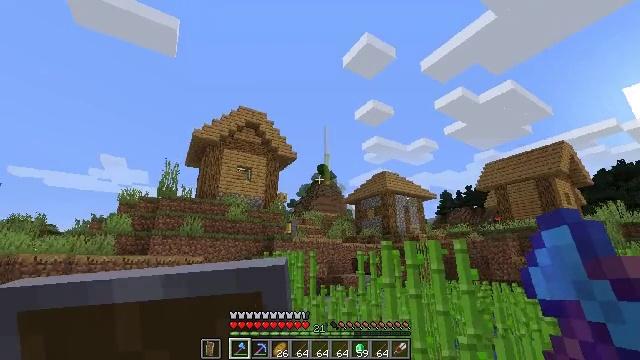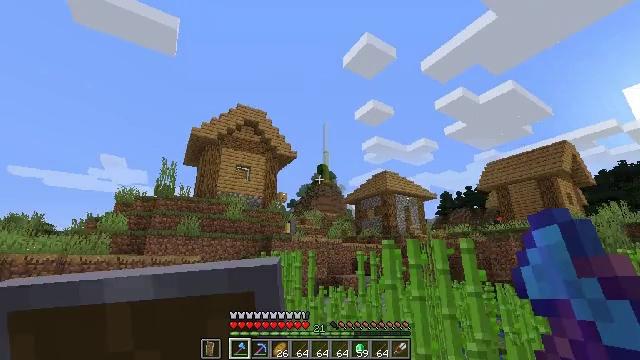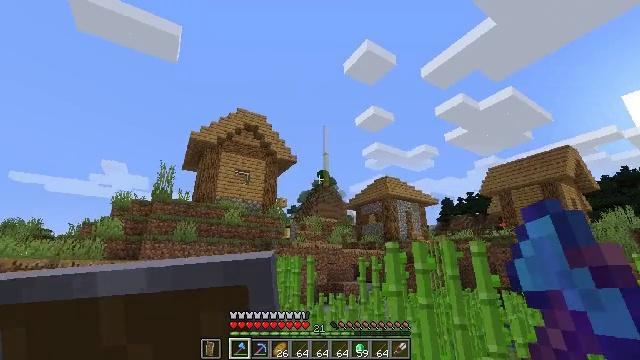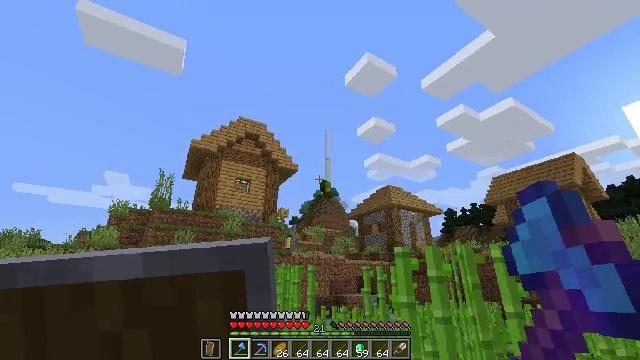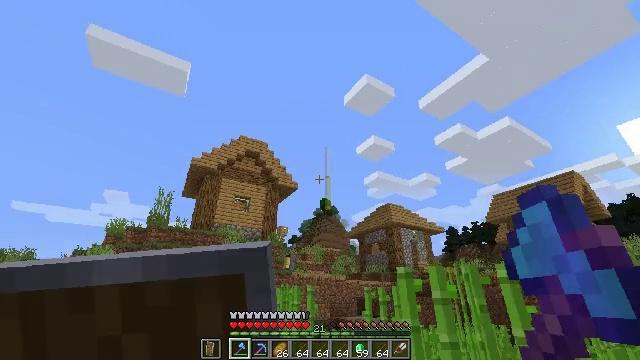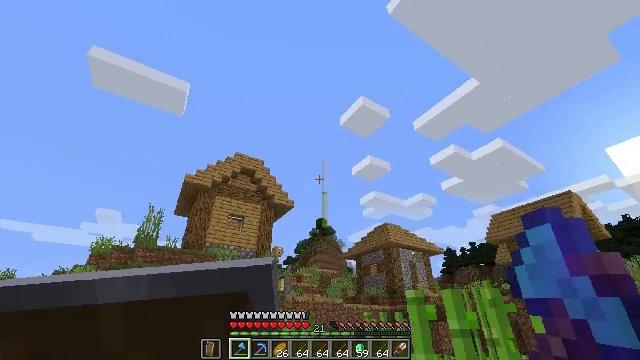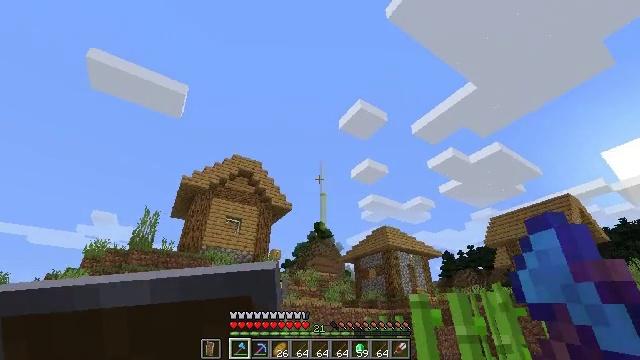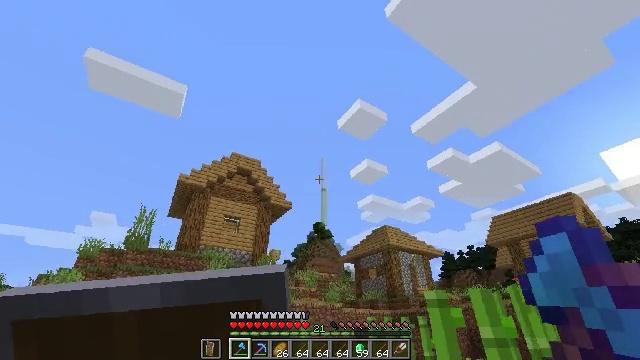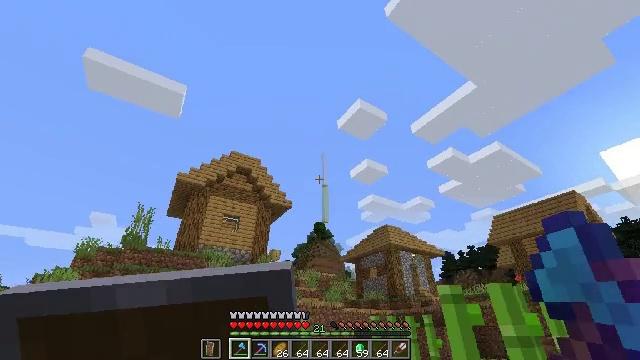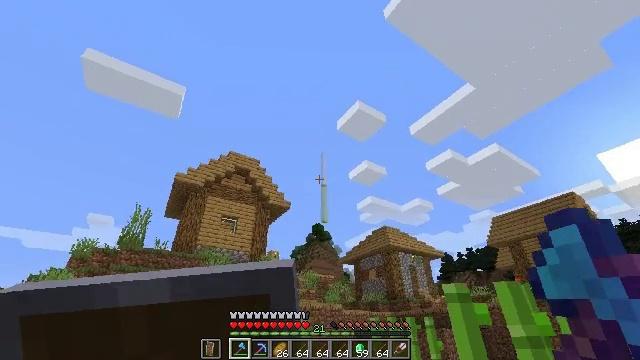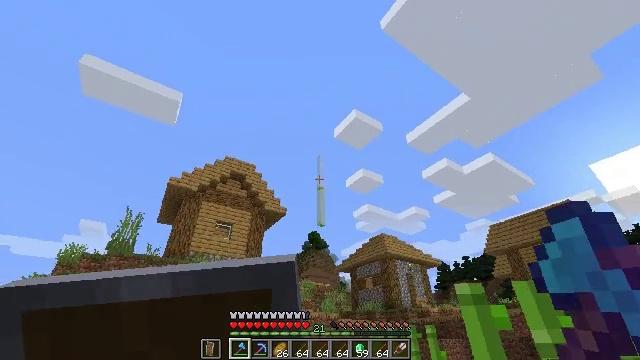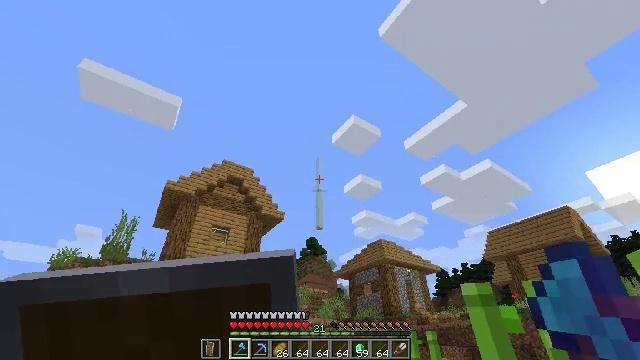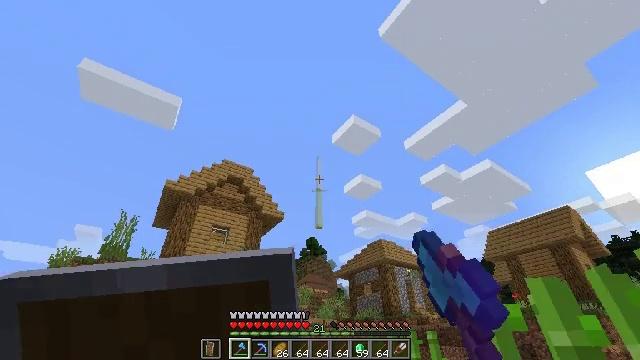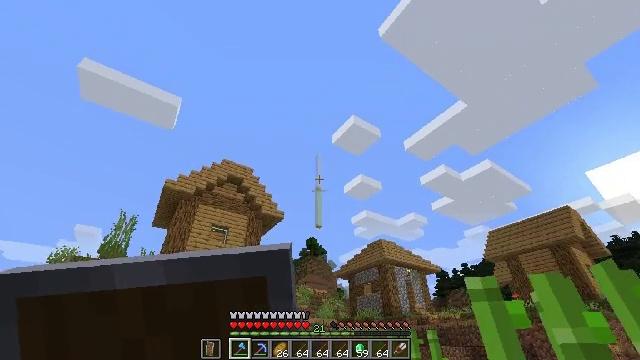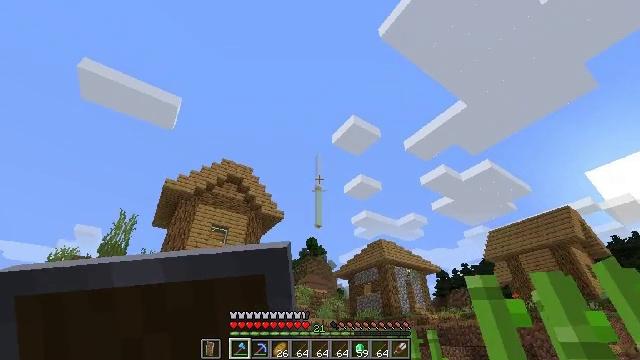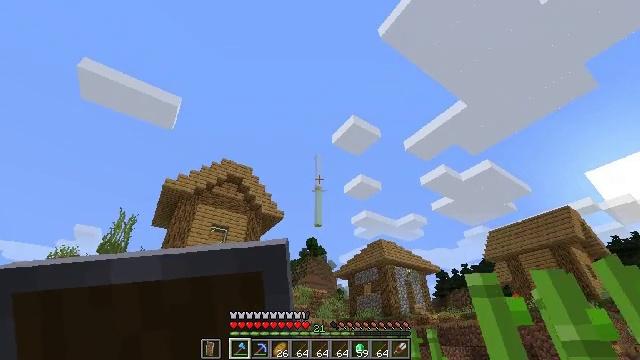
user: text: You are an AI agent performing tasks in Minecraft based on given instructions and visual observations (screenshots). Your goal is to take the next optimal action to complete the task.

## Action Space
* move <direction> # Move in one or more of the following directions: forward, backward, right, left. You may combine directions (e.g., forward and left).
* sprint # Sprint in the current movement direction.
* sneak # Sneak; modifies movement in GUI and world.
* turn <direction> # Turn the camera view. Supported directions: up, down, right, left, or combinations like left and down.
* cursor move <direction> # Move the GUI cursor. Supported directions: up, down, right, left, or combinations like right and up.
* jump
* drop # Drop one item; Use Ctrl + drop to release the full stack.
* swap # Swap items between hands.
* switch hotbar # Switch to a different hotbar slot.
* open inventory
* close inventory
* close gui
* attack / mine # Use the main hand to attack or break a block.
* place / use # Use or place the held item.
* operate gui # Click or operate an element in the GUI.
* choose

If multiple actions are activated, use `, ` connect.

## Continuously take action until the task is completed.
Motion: motion action
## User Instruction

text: Destroy the yellow stained glass pane to clear space.
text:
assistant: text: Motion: move forward
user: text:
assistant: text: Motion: move forward, turn up
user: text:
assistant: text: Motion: move forward, turn up
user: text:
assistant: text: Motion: move forward, turn up
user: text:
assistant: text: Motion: move forward, turn up
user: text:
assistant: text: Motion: move forward
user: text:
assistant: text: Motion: move forward
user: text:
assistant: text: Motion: move forward
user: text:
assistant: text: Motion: move forward
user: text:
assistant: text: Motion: turn up
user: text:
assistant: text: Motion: turn up, attack / mine
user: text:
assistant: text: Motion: attack / mine
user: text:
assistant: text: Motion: attack / mine
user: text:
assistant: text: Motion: attack / mine
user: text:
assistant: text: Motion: attack / mine
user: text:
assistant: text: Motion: attack / mine
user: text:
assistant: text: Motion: move forward, attack / mine
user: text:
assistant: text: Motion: move forward, attack / mine
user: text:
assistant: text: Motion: move forward, attack / mine
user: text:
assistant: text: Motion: move forward, attack / mine
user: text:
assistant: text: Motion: move forward, attack / mine
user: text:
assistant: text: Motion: move forward, attack / mine
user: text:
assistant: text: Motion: attack / mine
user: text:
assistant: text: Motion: attack / mine
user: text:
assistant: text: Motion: attack / mine
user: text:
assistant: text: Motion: attack / mine
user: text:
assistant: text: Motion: attack / mine
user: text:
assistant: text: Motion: move forward, attack / mine
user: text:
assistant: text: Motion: move forward, attack / mine
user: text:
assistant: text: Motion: move forward, turn up, attack / mine